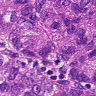
Metastatic tissue present: yes